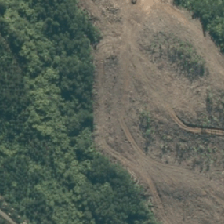
Land cover: harvested_forest